Interaction volume radius: 10 \u00c5
Interaction volume height: 20 \u00c5
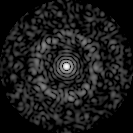
Disorder parameter: 0.8348